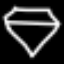
Label: diamond